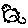
Label: cat